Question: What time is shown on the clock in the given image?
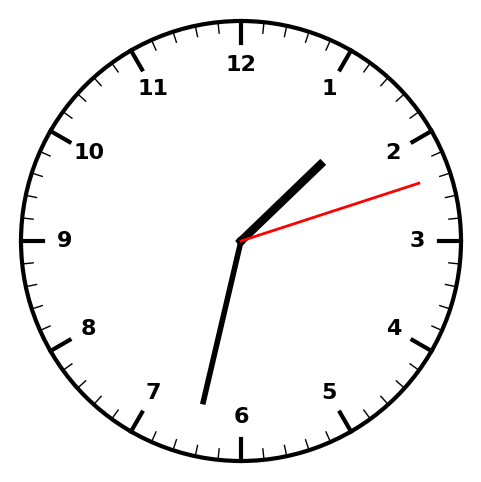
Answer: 01:32:12